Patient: sex F, age 38
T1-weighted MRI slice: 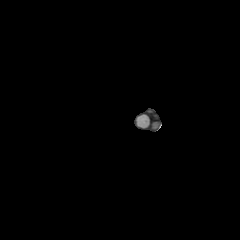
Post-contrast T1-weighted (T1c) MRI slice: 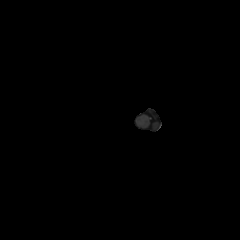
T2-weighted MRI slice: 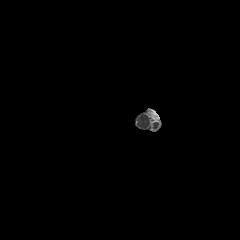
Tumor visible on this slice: no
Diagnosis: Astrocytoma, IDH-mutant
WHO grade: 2